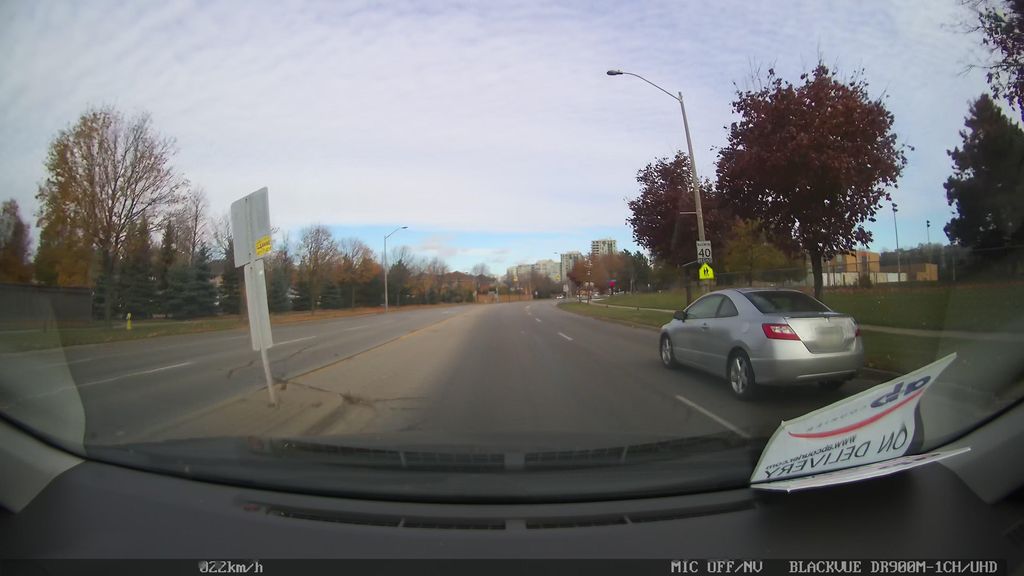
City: toronto